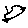
Label: bird